Question: What is the value of this measurement?
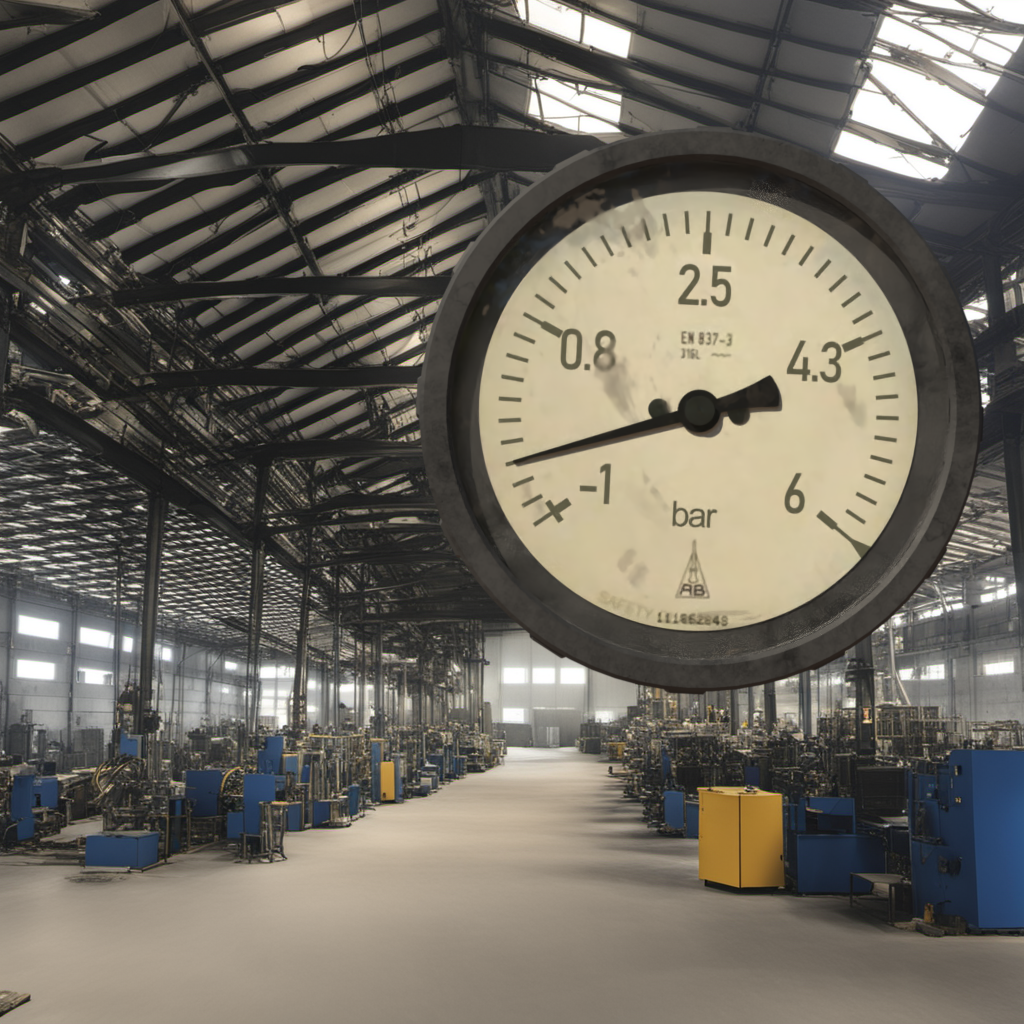
Answer: The result is -0.47
Question: What is the reading range of the measurement in the image?
Answer: The range is from -1 to 6
Question: What is the minimum and maximum reading range of the measurement in the image?
Answer: The minimum value is -1 and the maximum value is 6